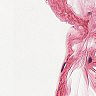
Metastatic tissue present: no